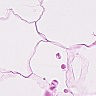
Metastatic tissue present: no